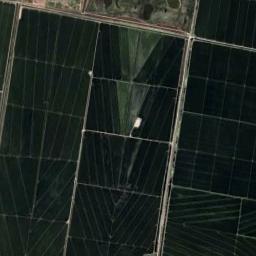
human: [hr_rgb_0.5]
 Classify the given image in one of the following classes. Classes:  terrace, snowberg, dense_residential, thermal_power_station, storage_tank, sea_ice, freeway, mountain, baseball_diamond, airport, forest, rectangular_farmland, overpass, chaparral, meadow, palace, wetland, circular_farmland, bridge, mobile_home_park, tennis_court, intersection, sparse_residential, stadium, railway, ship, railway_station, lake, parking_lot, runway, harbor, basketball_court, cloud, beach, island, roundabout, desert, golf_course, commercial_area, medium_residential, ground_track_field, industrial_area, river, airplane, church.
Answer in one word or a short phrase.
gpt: rectangular_farmland